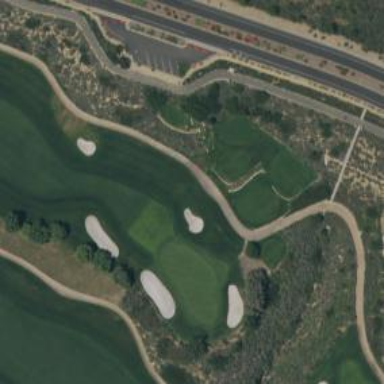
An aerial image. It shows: Golf cartpath that is also road path.